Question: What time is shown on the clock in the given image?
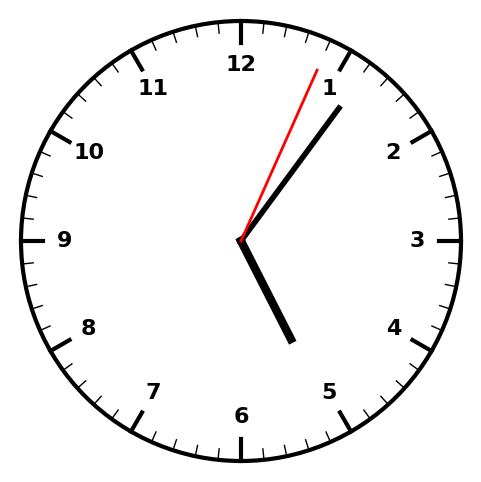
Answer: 05:06:04